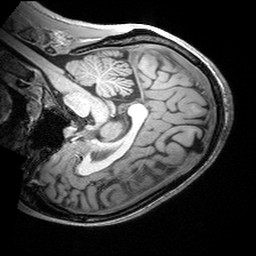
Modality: T1w
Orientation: sagittal
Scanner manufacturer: siemens
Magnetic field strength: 3 T
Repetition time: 2.53 s
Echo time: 0.00299 s